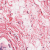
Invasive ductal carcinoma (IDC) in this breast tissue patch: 0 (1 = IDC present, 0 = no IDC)